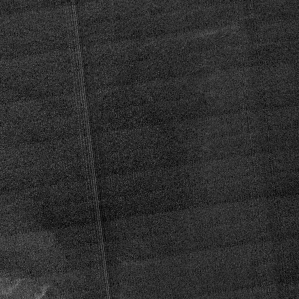
Label: frost